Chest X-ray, AP view. Patient: 60 years old, sex F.
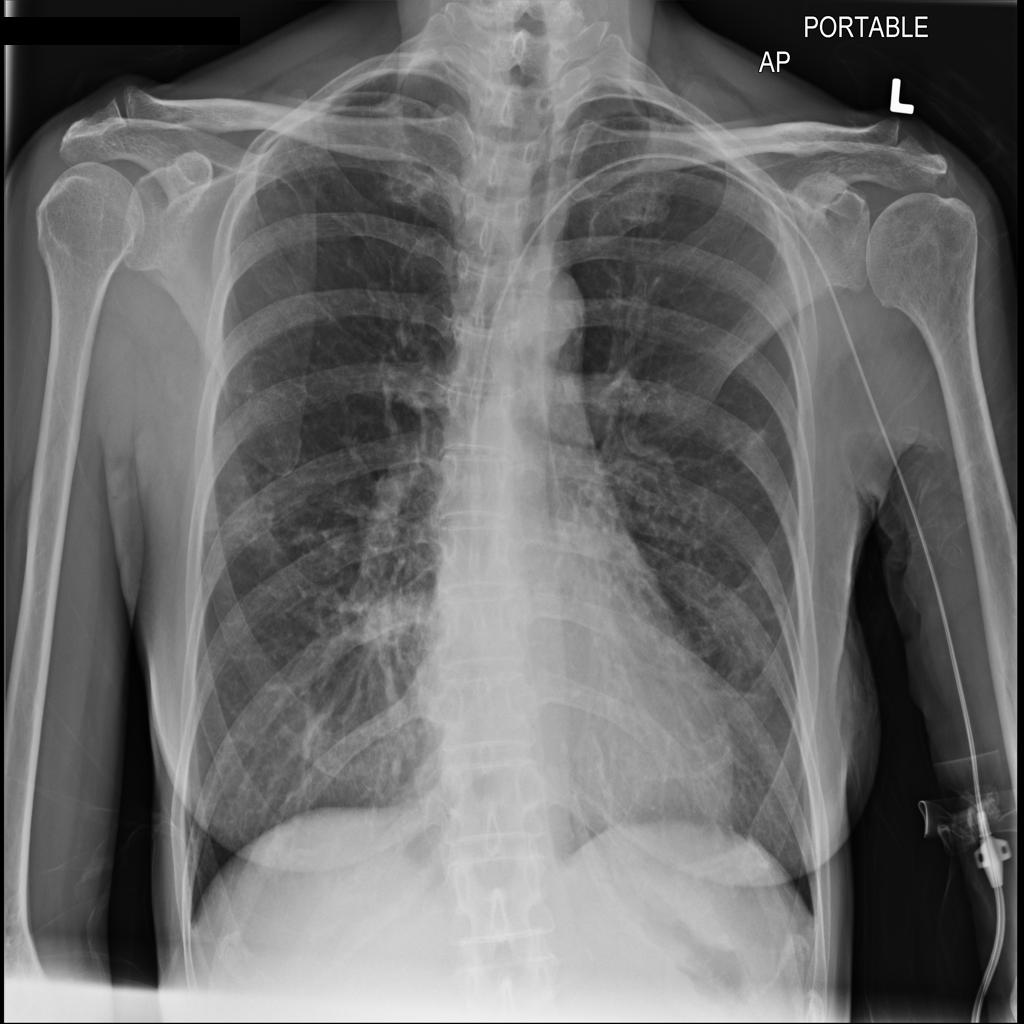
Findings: Infiltration